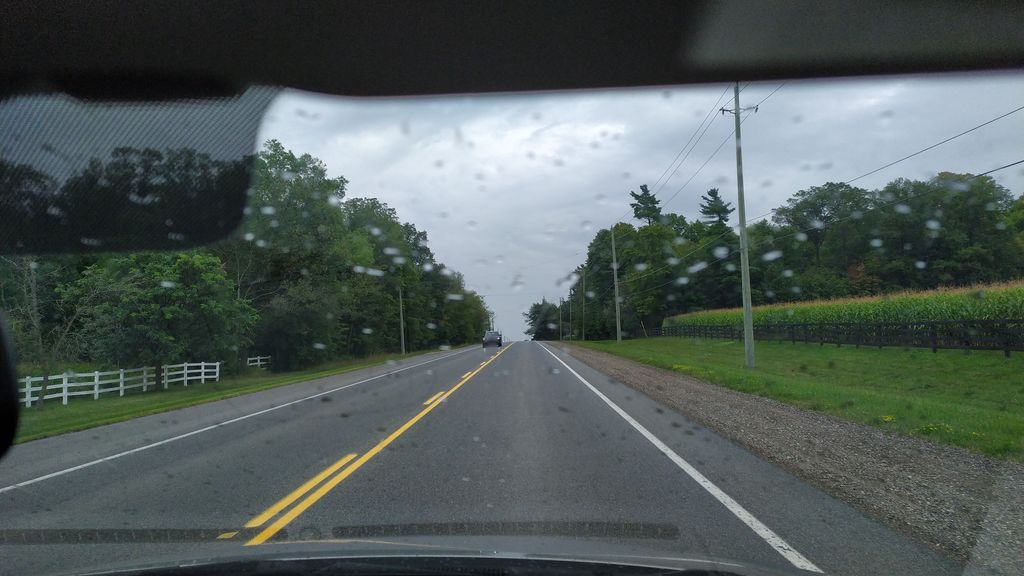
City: kitchener-waterloo